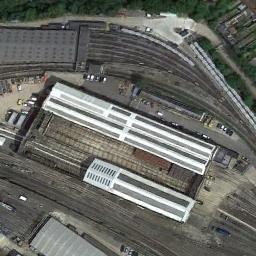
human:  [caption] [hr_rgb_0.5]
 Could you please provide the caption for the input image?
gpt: The railway station has lots of railways and some buildings .

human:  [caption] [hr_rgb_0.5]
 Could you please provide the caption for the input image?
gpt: There is a fully equipped railway station in the city .

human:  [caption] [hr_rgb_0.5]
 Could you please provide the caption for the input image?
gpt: There are many buildings of different shapes beside the railway station .

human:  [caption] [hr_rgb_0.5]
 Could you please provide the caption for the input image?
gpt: The railway station is next to some buildings and trees .

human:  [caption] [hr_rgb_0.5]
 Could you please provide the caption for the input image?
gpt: There are some buildings beside the railway station .